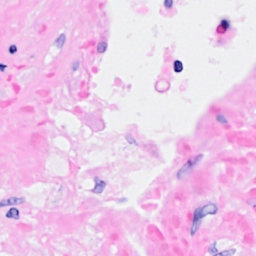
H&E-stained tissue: Breast